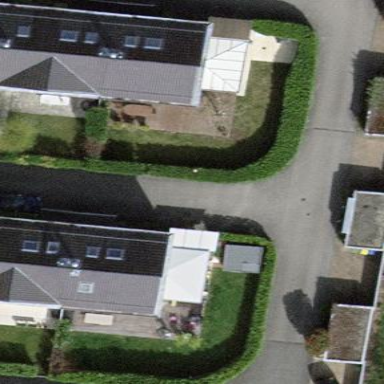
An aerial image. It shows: Garden enclosed by fence.